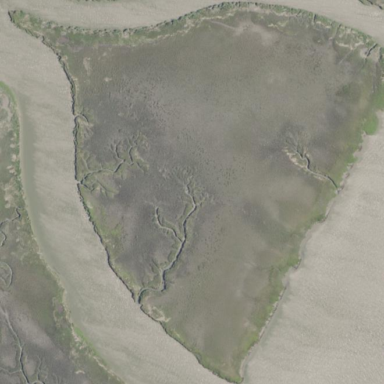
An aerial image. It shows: Tidal marsh wetland.